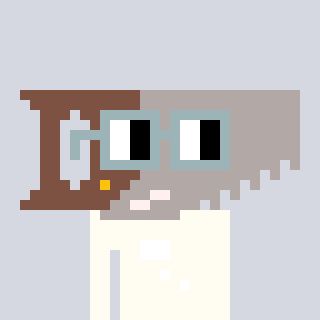
a pixel art character with square dark gray glasses, a saw-shaped head and a grayscale-colored body on a cool background